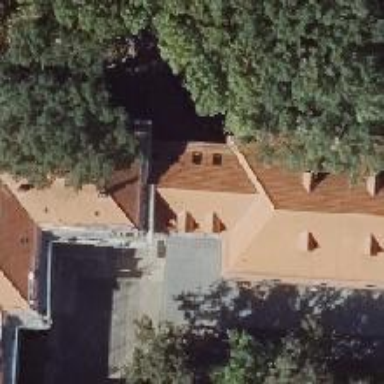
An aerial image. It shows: School building with hipped roof.